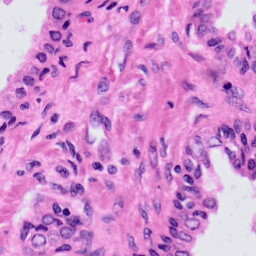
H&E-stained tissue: Prostate